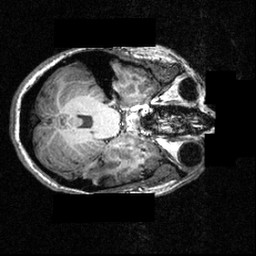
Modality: T1w
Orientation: axial
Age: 28
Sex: female
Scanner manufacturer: siemens
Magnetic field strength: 3.951 T
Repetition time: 1.5 s
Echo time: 0.00335 s